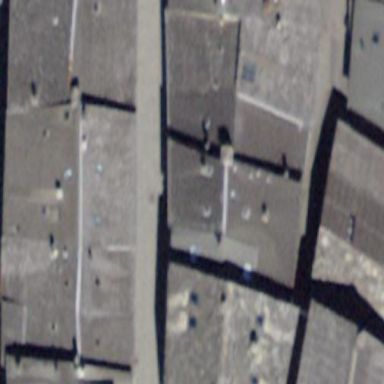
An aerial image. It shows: Terrace building.